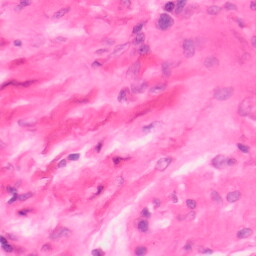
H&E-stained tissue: Colon